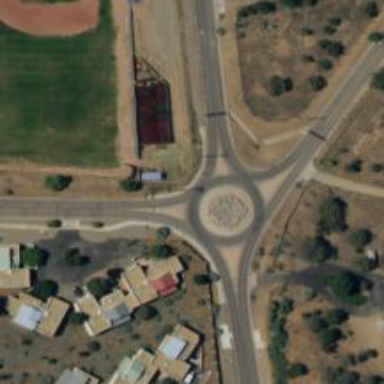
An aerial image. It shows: Road marking featuring gore chevron.